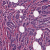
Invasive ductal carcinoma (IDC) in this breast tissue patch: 1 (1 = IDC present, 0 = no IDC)